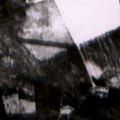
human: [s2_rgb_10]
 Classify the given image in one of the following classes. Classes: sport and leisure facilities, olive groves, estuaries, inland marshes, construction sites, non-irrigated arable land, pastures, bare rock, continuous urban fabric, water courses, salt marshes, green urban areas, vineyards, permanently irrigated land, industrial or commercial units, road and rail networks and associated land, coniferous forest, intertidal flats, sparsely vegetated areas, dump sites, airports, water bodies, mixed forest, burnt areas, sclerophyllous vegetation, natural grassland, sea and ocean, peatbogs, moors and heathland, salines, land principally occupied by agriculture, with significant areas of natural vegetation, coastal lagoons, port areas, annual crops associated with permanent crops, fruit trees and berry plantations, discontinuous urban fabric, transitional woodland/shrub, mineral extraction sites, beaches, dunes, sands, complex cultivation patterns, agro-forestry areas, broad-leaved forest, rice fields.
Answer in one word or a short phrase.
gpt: non-irrigated arable land, coniferous forest, mixed forest, transitional woodland/shrub